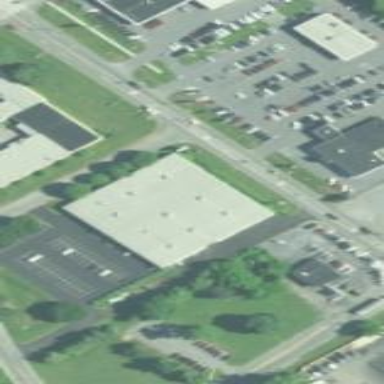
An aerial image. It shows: Building.